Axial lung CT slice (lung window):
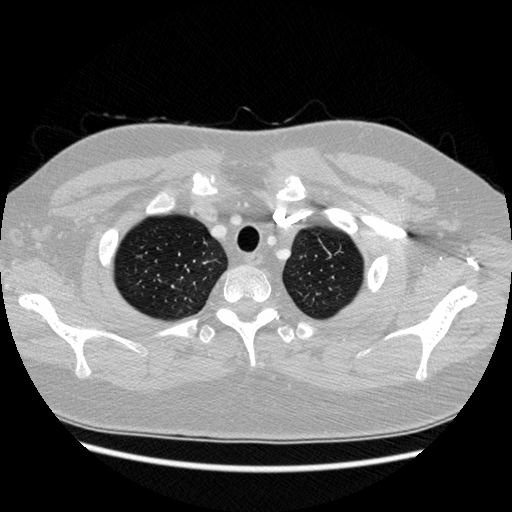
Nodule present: no